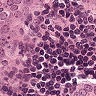
Metastatic tissue present: yes